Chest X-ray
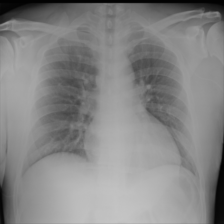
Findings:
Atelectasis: negative
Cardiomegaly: negative
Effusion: negative
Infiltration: negative
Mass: negative
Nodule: negative
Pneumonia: negative
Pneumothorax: negative
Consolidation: negative
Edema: negative
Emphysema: negative
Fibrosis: negative
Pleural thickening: negative
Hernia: negative